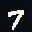
Label: 7